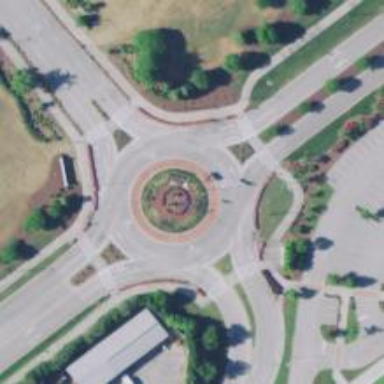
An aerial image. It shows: Tertiary road leading to roundabout.